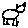
Label: cat